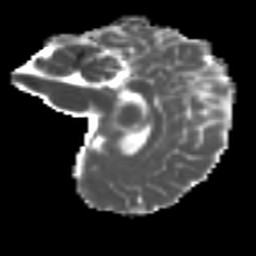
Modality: MD
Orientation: sagittal
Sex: female
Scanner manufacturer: ge
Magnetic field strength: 3 T
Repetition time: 7 s
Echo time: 0.08 s